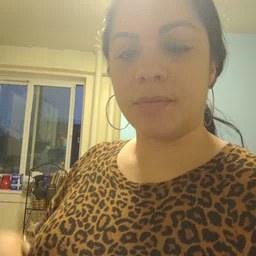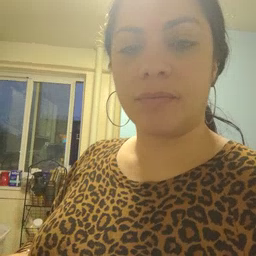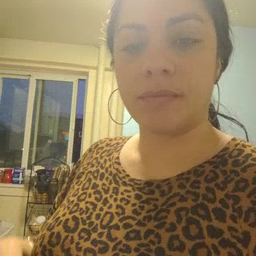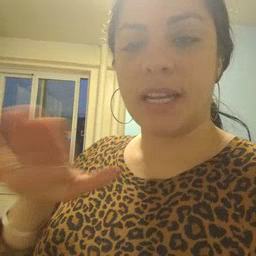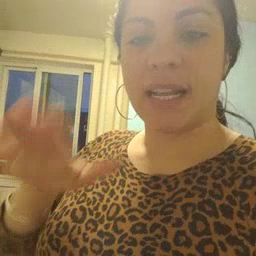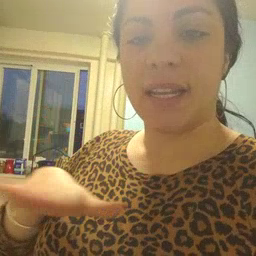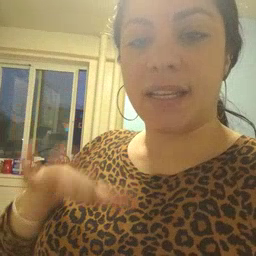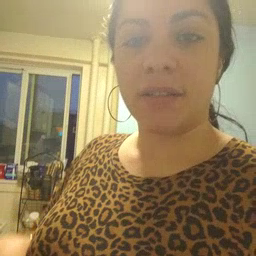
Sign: clean